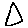
Label: triangle